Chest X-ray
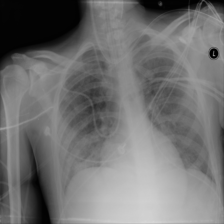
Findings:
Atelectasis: negative
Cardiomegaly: negative
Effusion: negative
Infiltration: positive
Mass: negative
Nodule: negative
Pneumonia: negative
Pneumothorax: negative
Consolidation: negative
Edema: negative
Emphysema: negative
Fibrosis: negative
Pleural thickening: negative
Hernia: negative